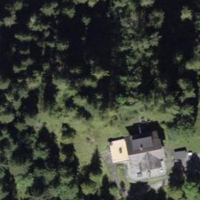
EUNIS habitat code: 43
Species observed at this site:
Acer pseudoplatanus